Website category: jobs
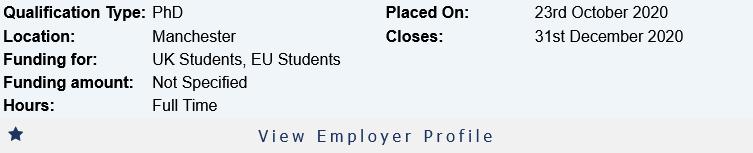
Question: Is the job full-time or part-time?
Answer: Full Time

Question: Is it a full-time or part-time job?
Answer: Full Time

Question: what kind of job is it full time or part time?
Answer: Full Time

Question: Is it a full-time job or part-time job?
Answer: Full Time

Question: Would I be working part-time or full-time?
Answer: Full Time

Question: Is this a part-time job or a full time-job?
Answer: Full Time

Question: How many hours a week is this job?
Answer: Full Time

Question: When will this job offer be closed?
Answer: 31st December 2020

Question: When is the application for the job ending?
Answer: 31st December 2020

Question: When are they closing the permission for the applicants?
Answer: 31st December 2020

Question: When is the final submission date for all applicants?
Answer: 31st December 2020

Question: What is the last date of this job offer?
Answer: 31st December 2020

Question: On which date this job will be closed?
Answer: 31st December 2020

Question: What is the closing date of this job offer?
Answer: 31st December 2020

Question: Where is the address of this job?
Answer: Manchester

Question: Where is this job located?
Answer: Manchester

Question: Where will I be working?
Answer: Manchester

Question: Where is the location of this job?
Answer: Manchester

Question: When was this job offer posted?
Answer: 23rd October 2020

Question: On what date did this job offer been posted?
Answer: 23rd October 2020